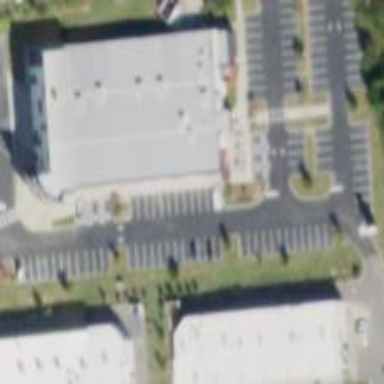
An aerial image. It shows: Building with bowling alley inside.